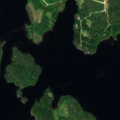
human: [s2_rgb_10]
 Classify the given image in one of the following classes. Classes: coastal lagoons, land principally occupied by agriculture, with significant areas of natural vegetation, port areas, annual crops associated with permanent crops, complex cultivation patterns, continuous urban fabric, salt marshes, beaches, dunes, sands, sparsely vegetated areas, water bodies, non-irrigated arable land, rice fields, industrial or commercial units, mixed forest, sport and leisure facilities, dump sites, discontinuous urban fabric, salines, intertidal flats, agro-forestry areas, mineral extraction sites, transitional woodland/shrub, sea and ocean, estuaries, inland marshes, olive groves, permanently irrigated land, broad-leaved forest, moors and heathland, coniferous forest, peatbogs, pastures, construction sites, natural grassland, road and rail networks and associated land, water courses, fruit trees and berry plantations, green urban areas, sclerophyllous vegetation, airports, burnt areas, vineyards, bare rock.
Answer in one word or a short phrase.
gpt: coniferous forest, mixed forest, water bodies